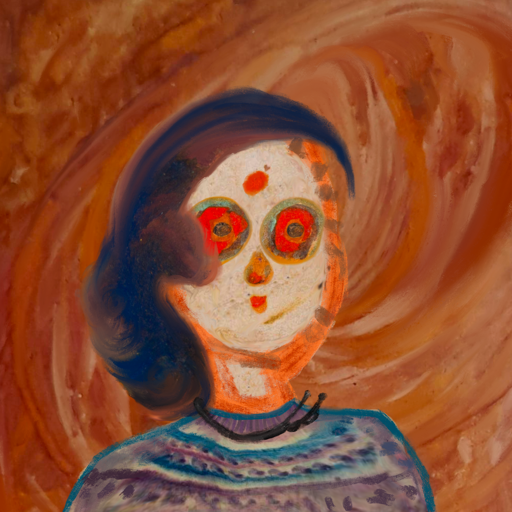
Background: Pious_Lady, Head And Neck Front: Rupkatha, Face Front: Sisters, Bust: HillGirl, Hair Front: Mother_And_Son_Son, Head Accessory: Blank, Second Necklace: Blank, Necklace: Orphan, Baby: Blank